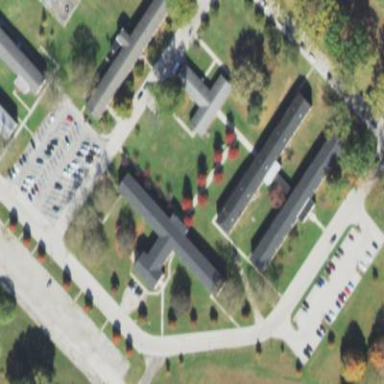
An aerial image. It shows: Dormitory building.